Question: I'm developing a website and I suddenly noticed that in IE9 nearly only layout of mine has such issue (different from other websites that I recently browsed)
There is a gray border around my page which I cannot remove.
I already have 'body{margin:0;padding:0;}' and I tried 'html,body{margin:0;padding:0;}' but it still continued to exist.
Here is a small screenshot
Help me remove this border please.
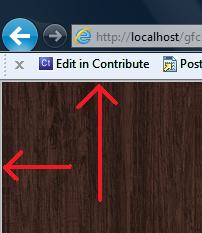
Answer: Those borders are from Internet Explorer itself, you can't remove them.